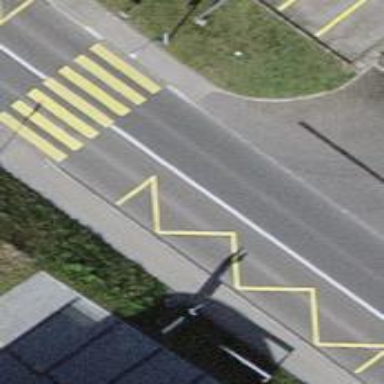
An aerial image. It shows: Public transport stop position.